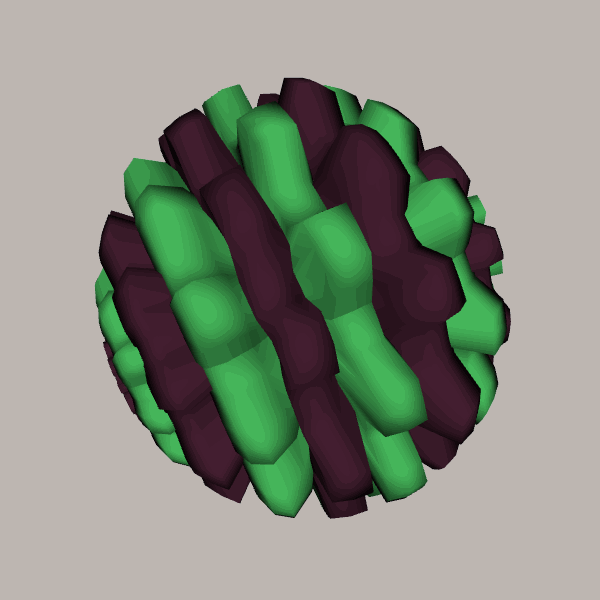
Background: light